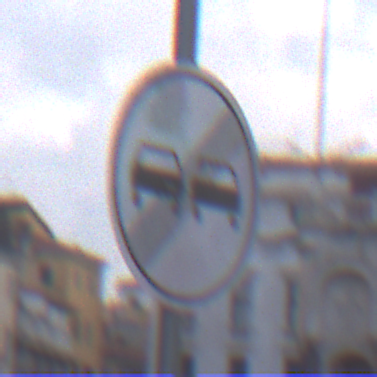
Verkehrszeichen: EndeUeberholverbot
Umgebung: Outdoor, Urban
Tageszeit: SunriseSunset
Wetter: PartlyCloudy
Licht: Natural
Jahreszeit: NotSpecified
Kontrast: LowContrast